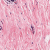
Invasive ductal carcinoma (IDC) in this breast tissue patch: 0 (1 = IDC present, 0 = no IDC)